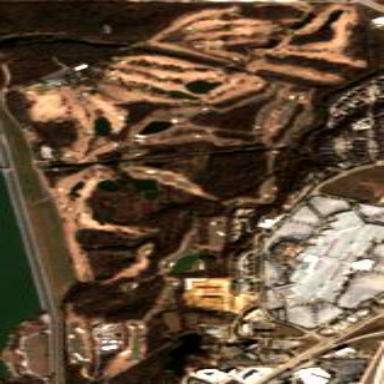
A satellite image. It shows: Golf course.